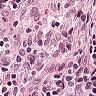
Metastatic tissue present: no